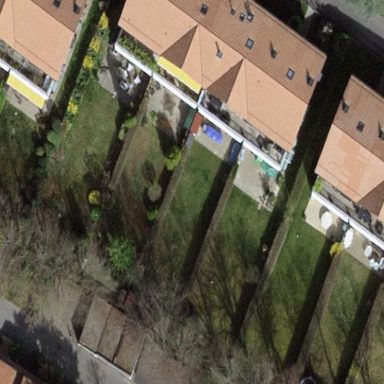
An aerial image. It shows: Garden enclosed by fence.